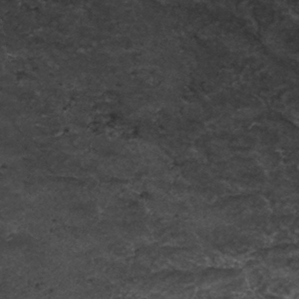
Label: frost